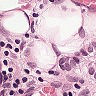
Metastatic tissue present: yes